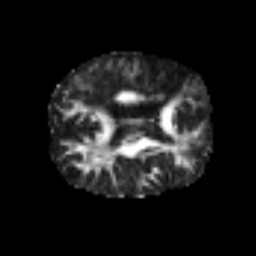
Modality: FA
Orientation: axial
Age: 49
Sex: male
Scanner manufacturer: siemens
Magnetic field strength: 3 T
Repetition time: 6.1 s
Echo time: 0.101 s